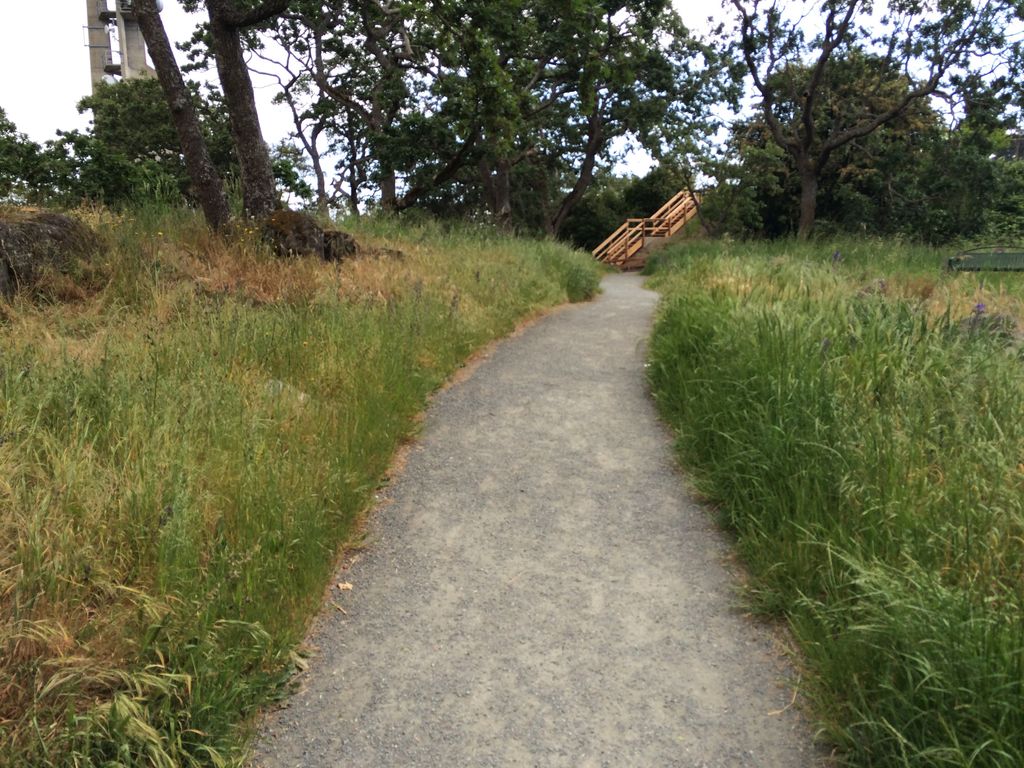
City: victoria